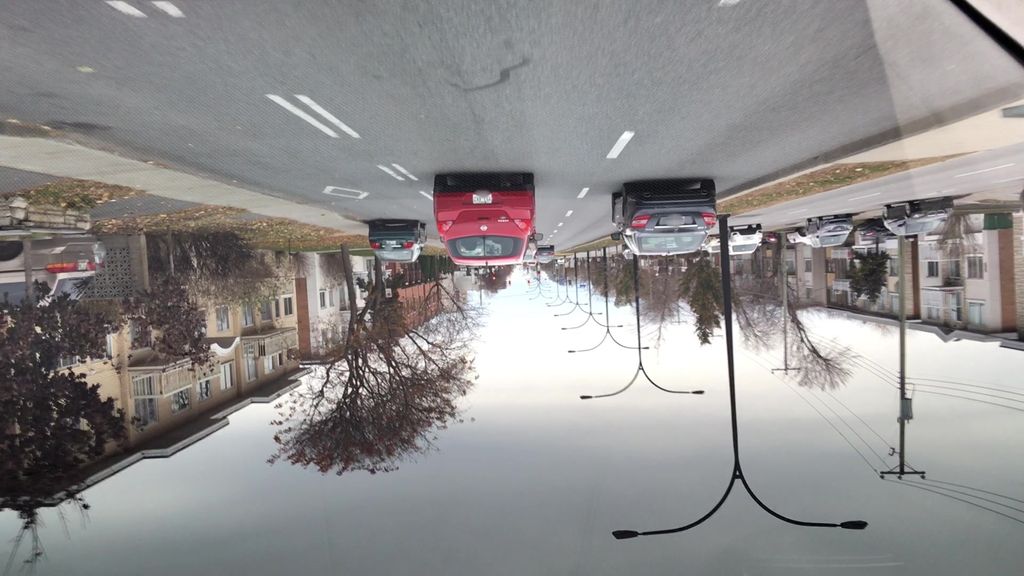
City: montreal